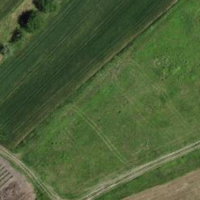
EUNIS habitat code: 52
Species observed at this site:
Saxicola rubicola